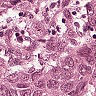
Metastatic tissue present: yes